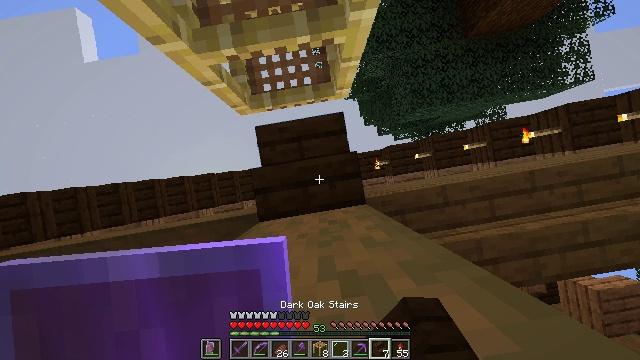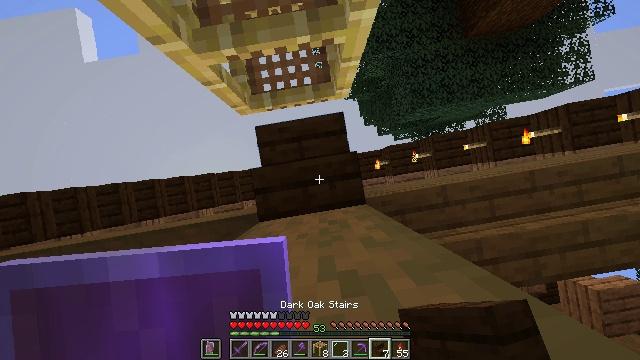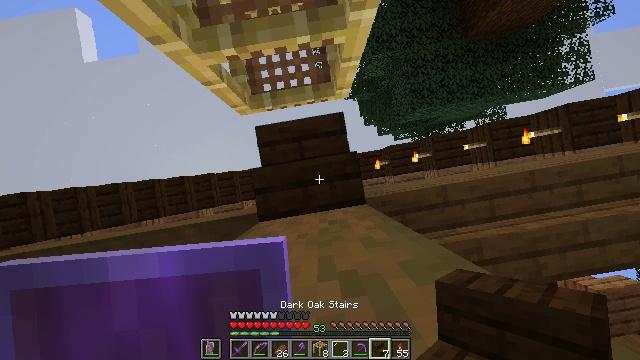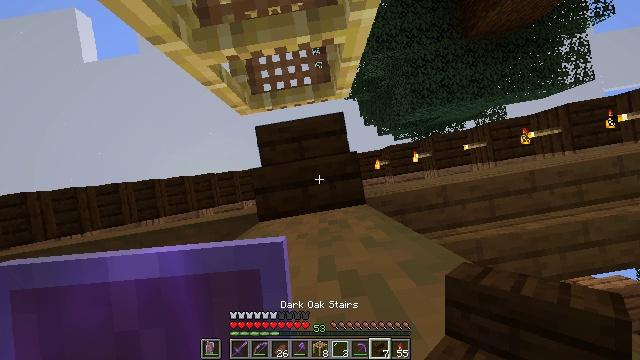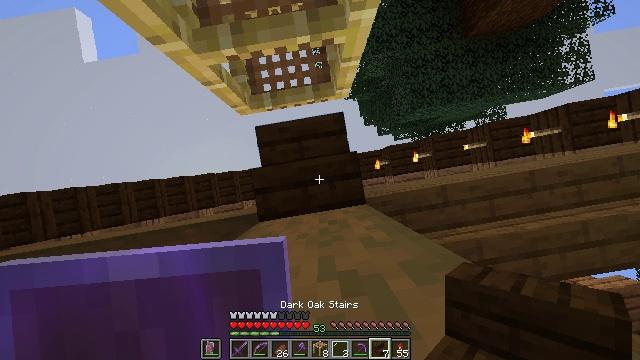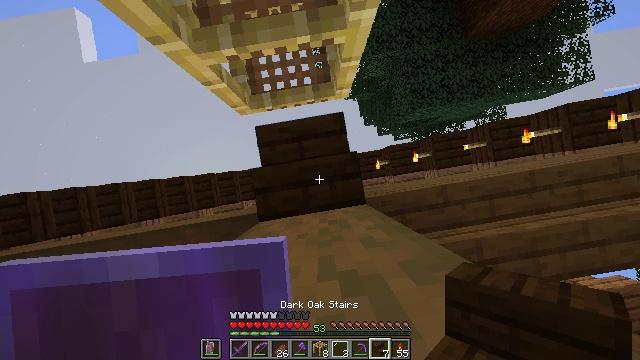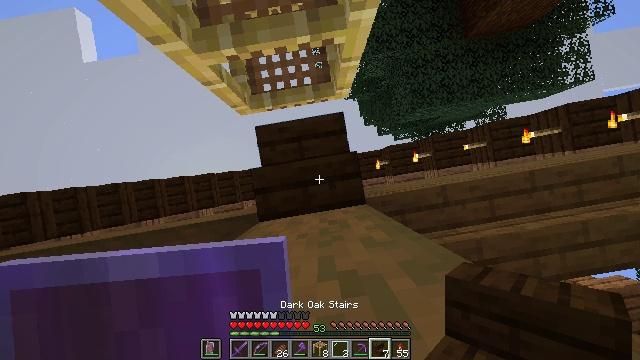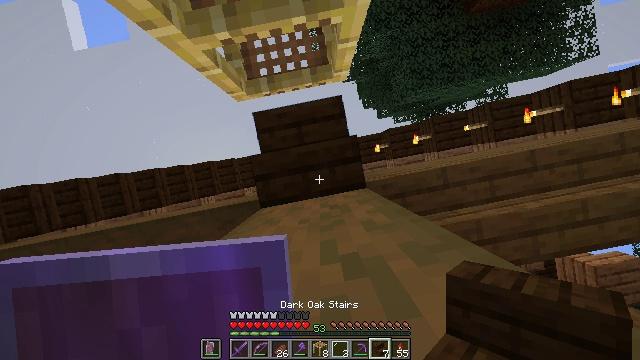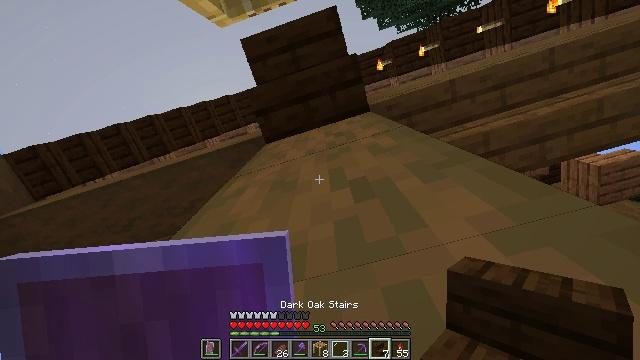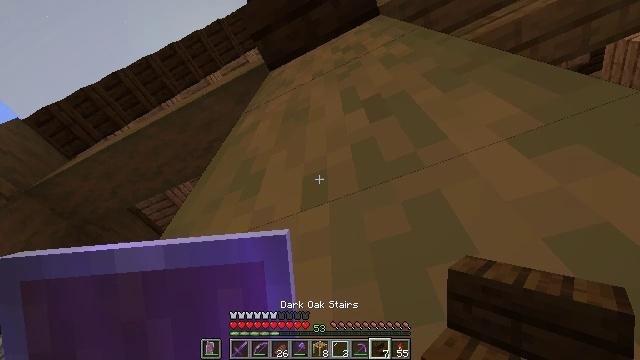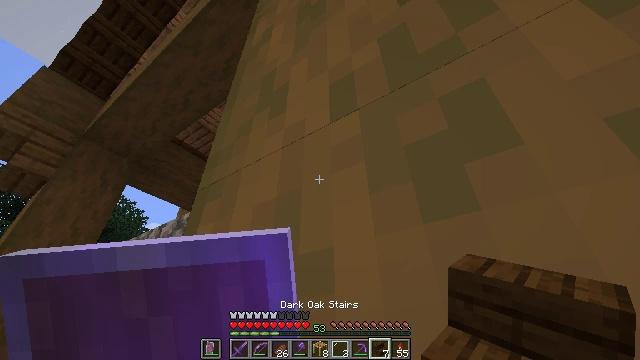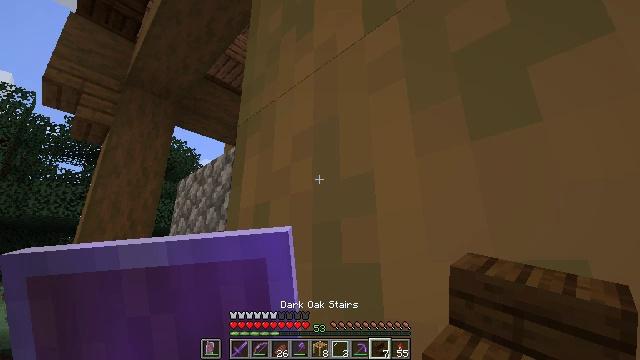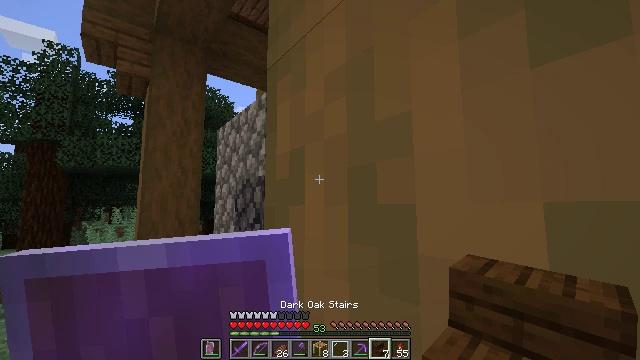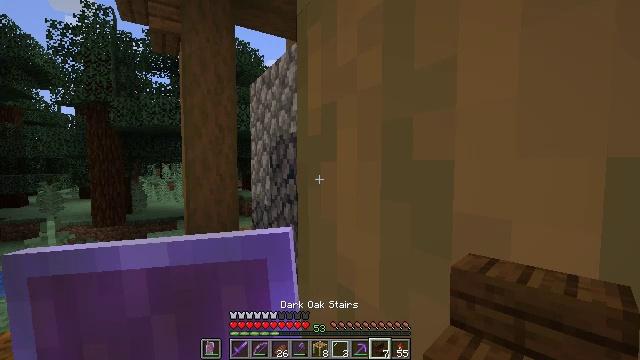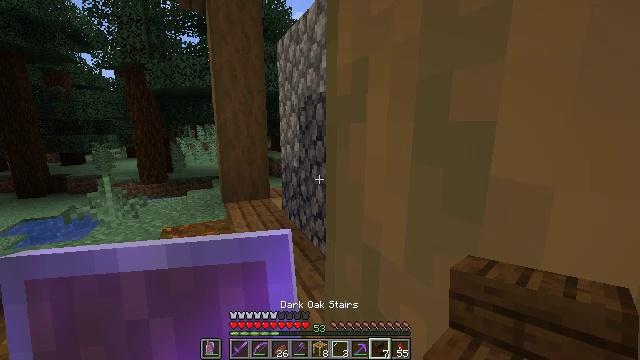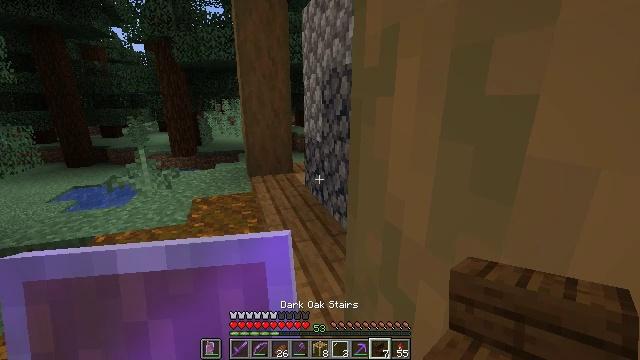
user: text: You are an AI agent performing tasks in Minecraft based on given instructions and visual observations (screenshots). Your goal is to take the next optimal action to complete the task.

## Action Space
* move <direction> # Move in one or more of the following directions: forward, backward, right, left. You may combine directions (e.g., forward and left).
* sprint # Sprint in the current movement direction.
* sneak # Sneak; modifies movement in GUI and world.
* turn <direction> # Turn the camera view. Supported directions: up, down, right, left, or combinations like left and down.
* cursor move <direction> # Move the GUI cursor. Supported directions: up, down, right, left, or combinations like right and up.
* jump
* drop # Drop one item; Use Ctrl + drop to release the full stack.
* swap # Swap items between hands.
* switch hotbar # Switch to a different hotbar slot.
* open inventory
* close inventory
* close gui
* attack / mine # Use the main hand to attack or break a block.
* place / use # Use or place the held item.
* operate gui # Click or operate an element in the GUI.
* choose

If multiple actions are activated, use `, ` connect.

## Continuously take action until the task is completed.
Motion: motion action
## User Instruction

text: Attack the spruce stairs to remove them.
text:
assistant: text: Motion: no_op
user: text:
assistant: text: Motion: no_op
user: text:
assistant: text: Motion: no_op
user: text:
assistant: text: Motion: no_op
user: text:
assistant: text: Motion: no_op
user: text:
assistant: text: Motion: no_op
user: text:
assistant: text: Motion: turn left and down
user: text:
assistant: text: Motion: turn left and down
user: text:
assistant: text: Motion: turn left and down
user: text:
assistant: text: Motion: turn left and down
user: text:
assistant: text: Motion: turn left and down
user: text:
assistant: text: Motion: turn left and down
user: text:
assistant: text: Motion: turn left and down
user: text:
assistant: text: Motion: turn left and down
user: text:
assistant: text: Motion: turn left and down
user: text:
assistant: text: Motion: turn left and down
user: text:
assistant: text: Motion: move forward
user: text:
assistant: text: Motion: move forward
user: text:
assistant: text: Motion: move forward
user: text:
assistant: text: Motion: move forward
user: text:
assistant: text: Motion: move forward
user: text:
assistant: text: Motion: move forward
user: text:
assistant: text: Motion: move forward
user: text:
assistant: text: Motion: move forward and move left, turn left and up
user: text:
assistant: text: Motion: move forward and move left, turn up
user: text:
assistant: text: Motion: move forward and move left
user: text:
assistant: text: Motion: move forward and move left, turn up
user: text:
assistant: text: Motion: move forward and move left, turn up
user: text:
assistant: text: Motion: move forward and move left, turn right and up
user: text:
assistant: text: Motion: move forward and move left, turn right and up